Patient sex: M
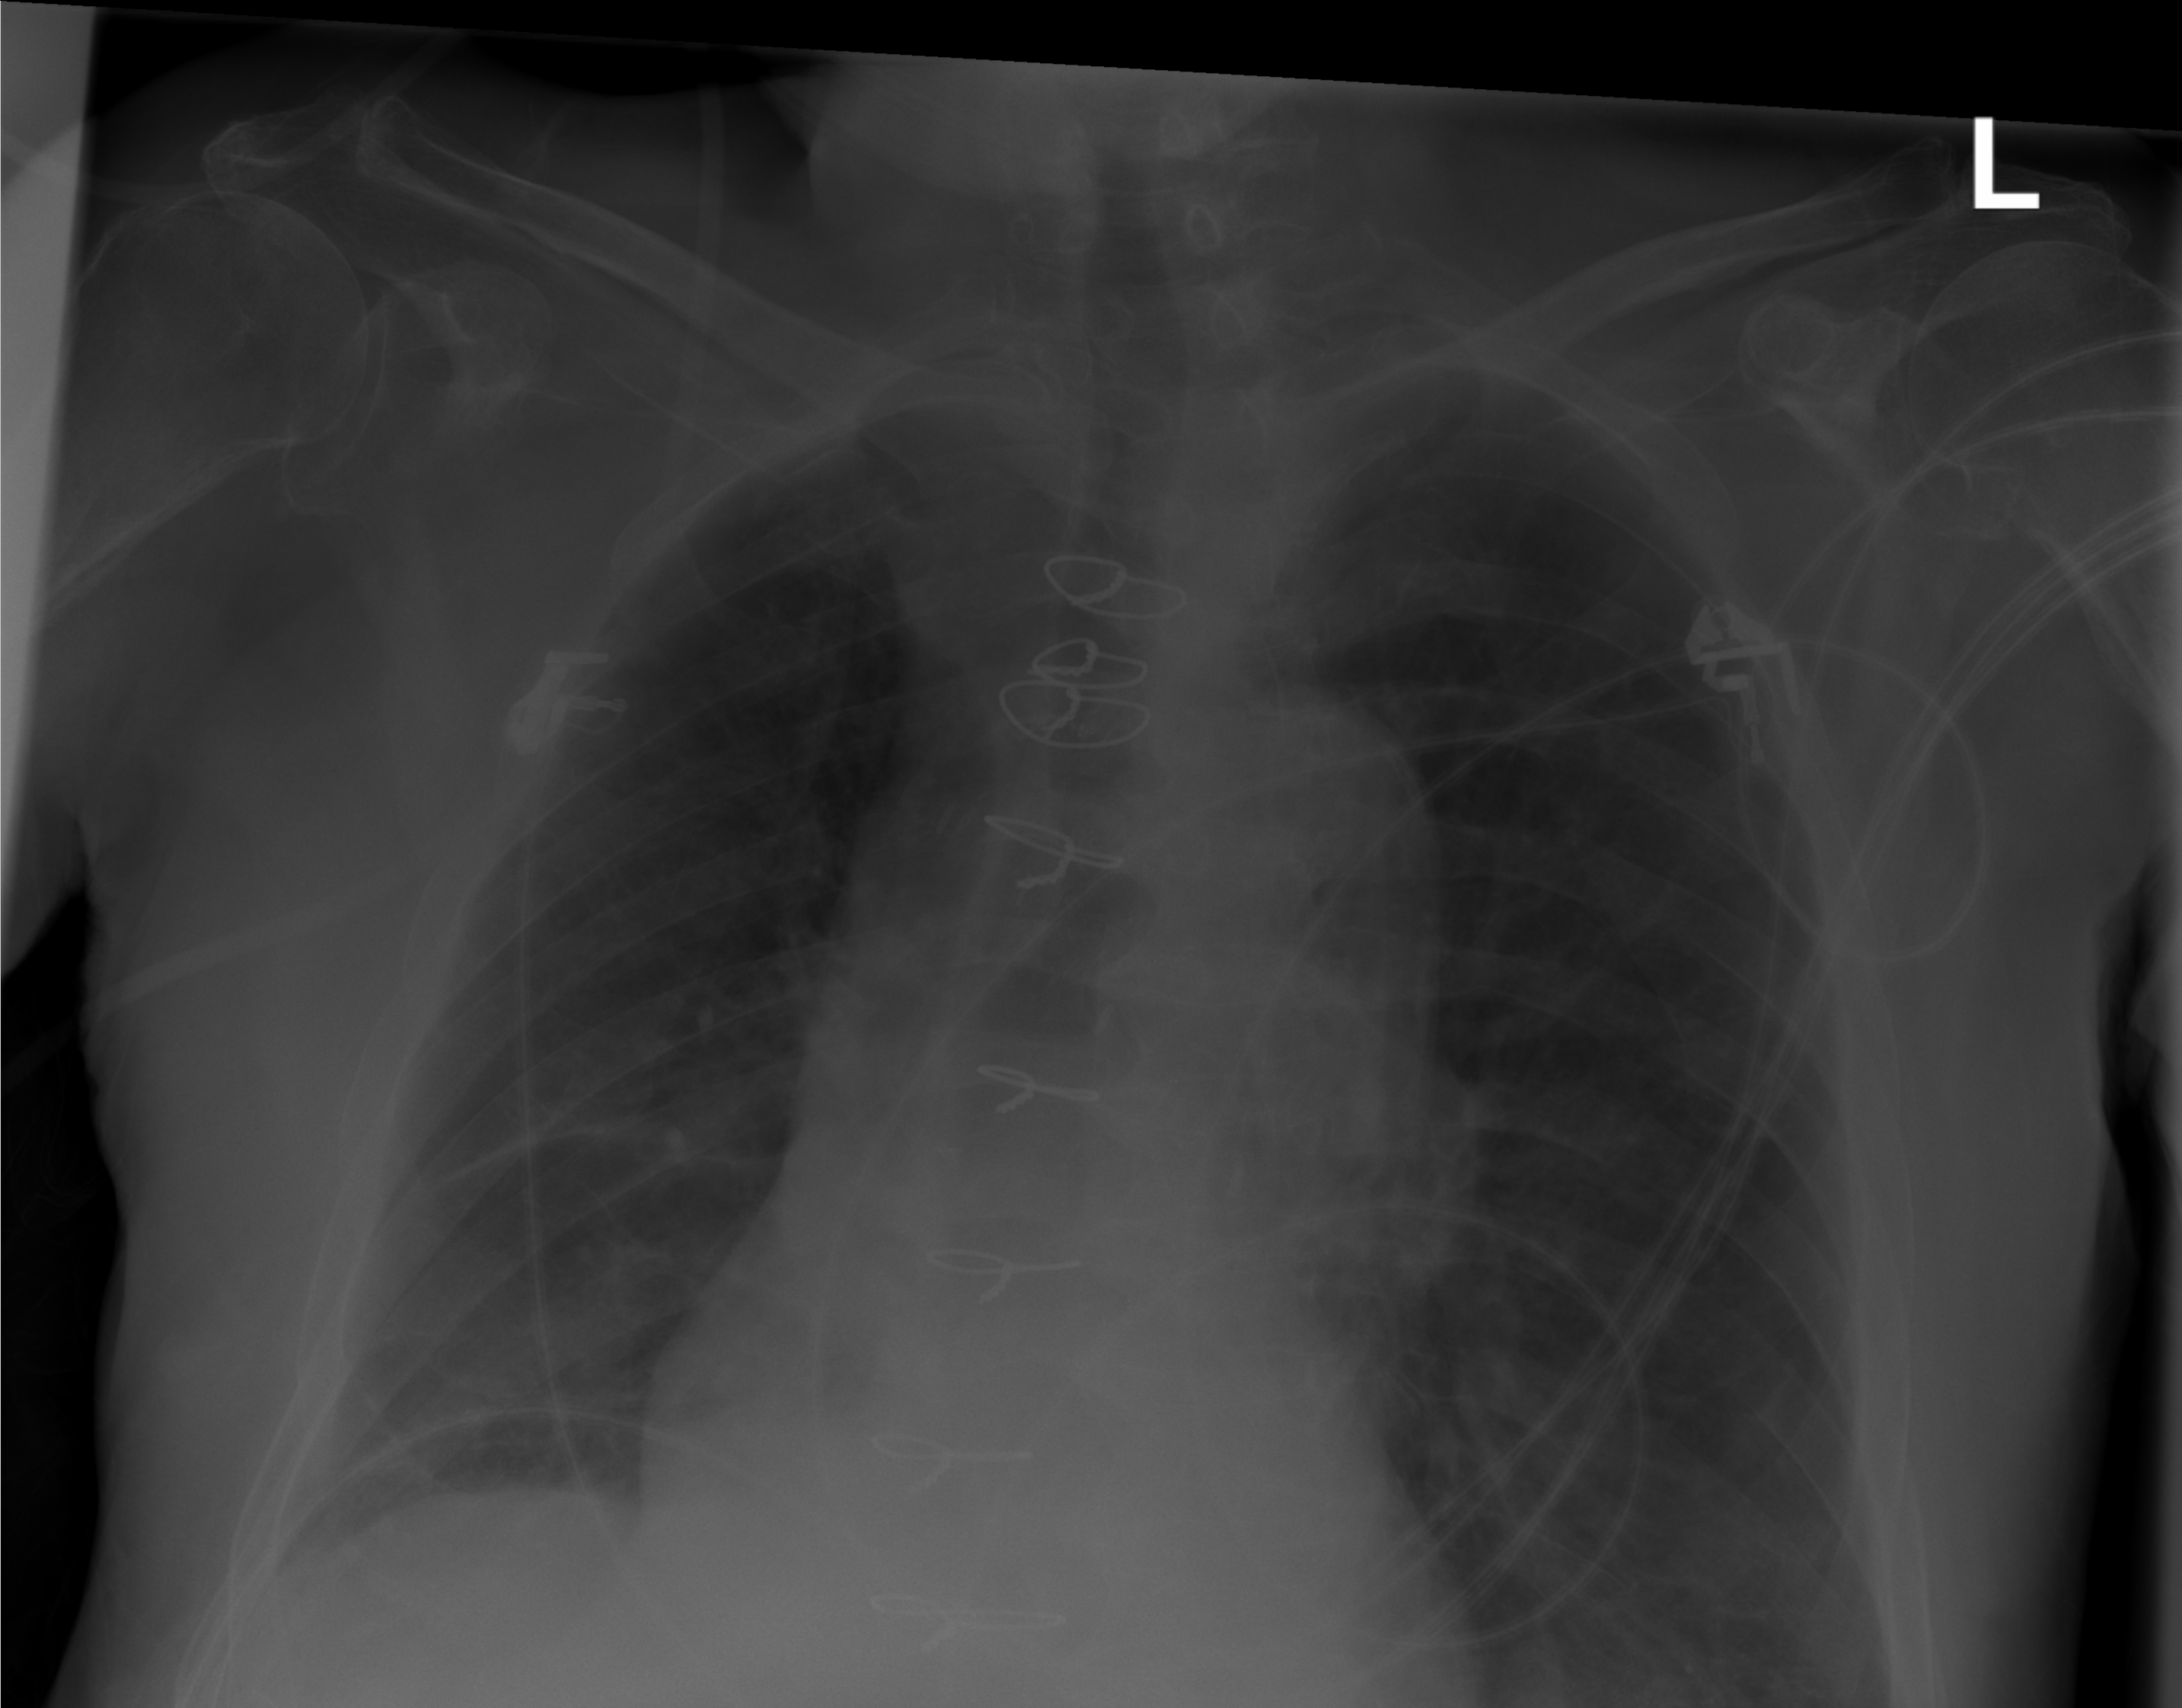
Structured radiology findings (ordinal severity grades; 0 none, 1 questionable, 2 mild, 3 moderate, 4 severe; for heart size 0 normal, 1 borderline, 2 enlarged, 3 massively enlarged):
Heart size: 0
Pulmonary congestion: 0
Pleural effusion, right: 1
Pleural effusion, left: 0
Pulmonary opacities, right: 0
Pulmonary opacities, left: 0
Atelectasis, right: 1
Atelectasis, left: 0